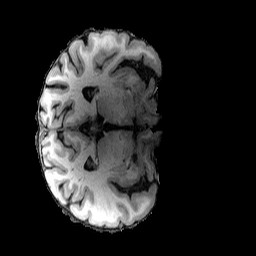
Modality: T1w
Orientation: axial
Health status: healthy